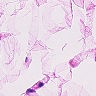
Metastatic tissue present: no